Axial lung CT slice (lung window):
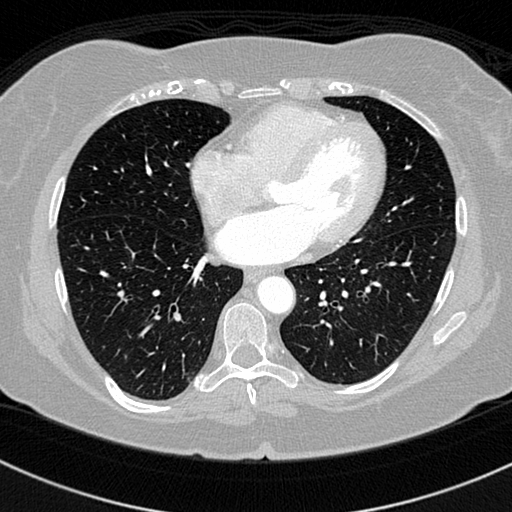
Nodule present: no